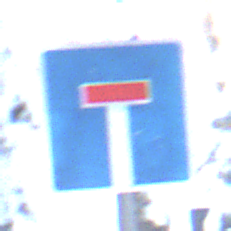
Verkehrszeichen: Sackgasse
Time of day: MorningAfternoon
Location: Outdoor (Nature)
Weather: Clear
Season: Winter
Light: Natural